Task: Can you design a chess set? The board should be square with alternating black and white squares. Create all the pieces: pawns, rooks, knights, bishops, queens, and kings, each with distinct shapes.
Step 2258:
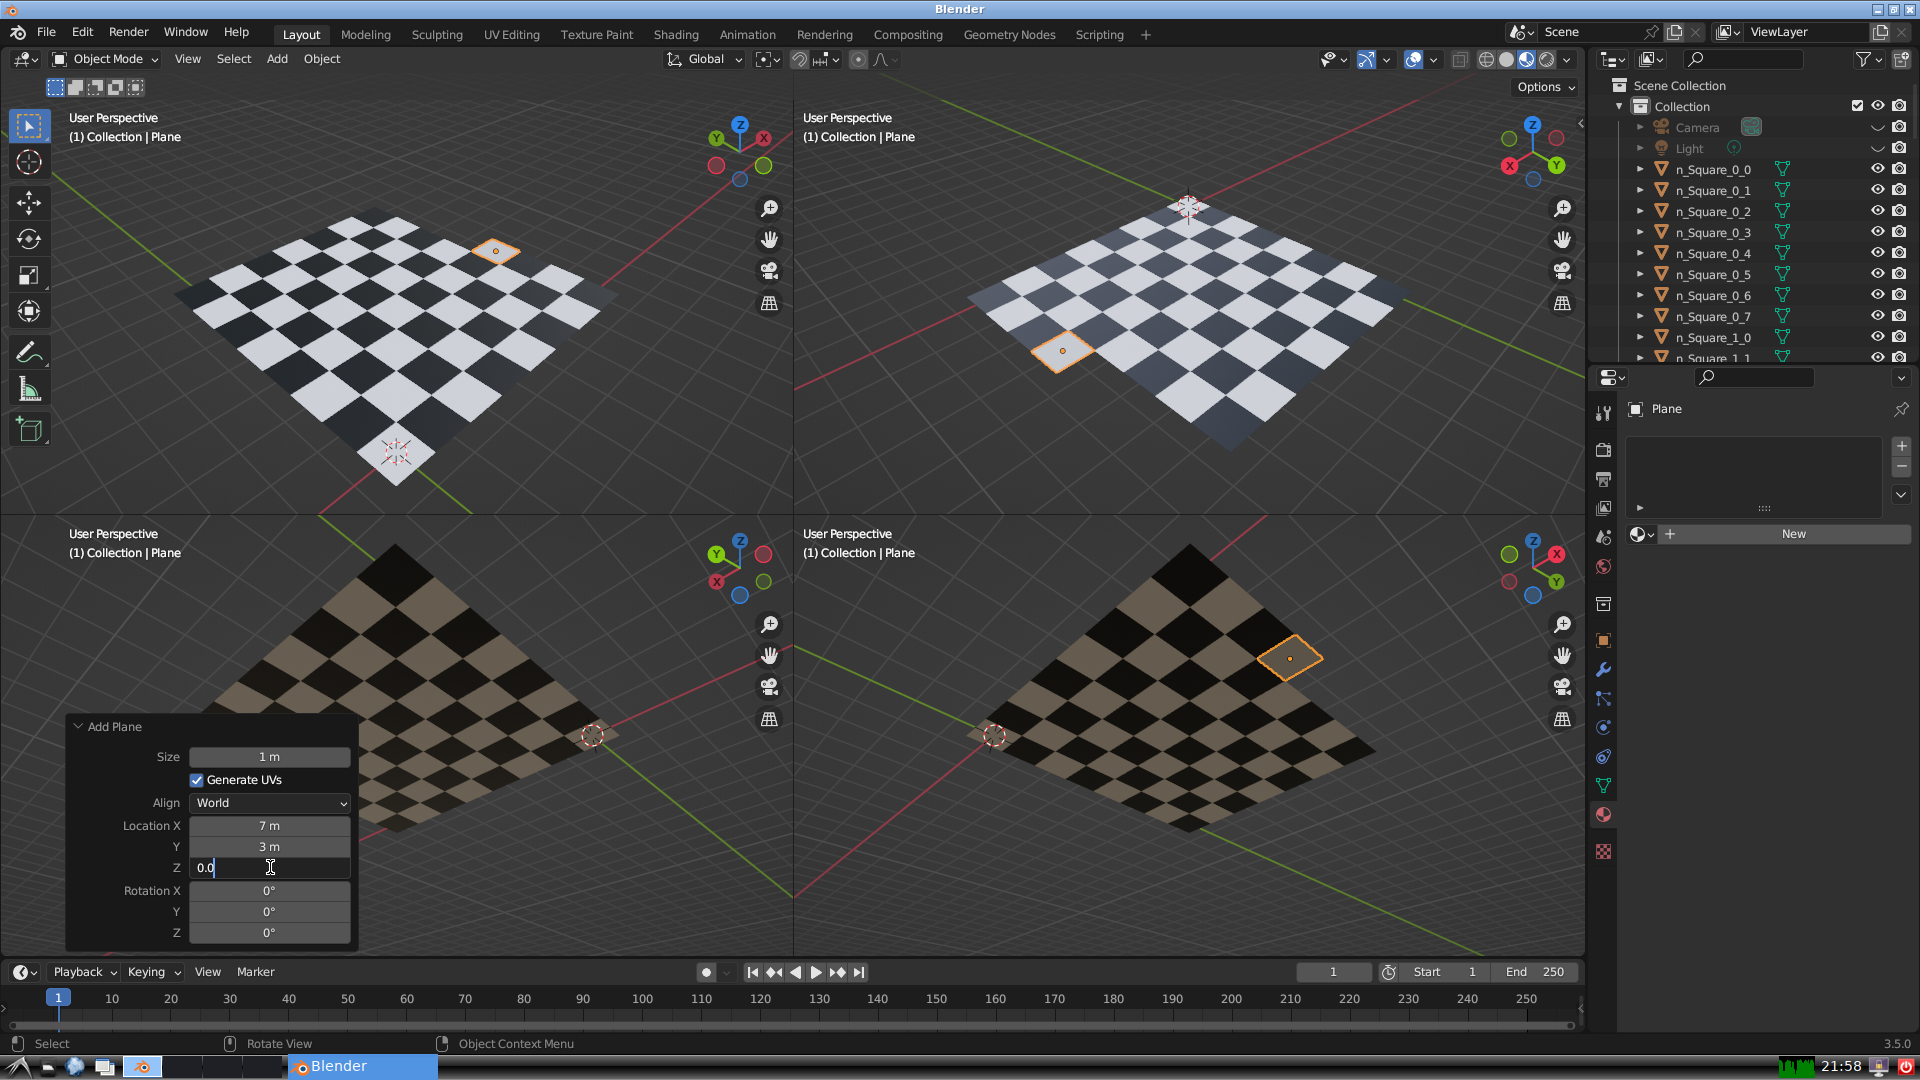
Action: {"key_press": ['Return']}